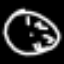
Label: clock